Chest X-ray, AP view. Patient: 22 years old, sex M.
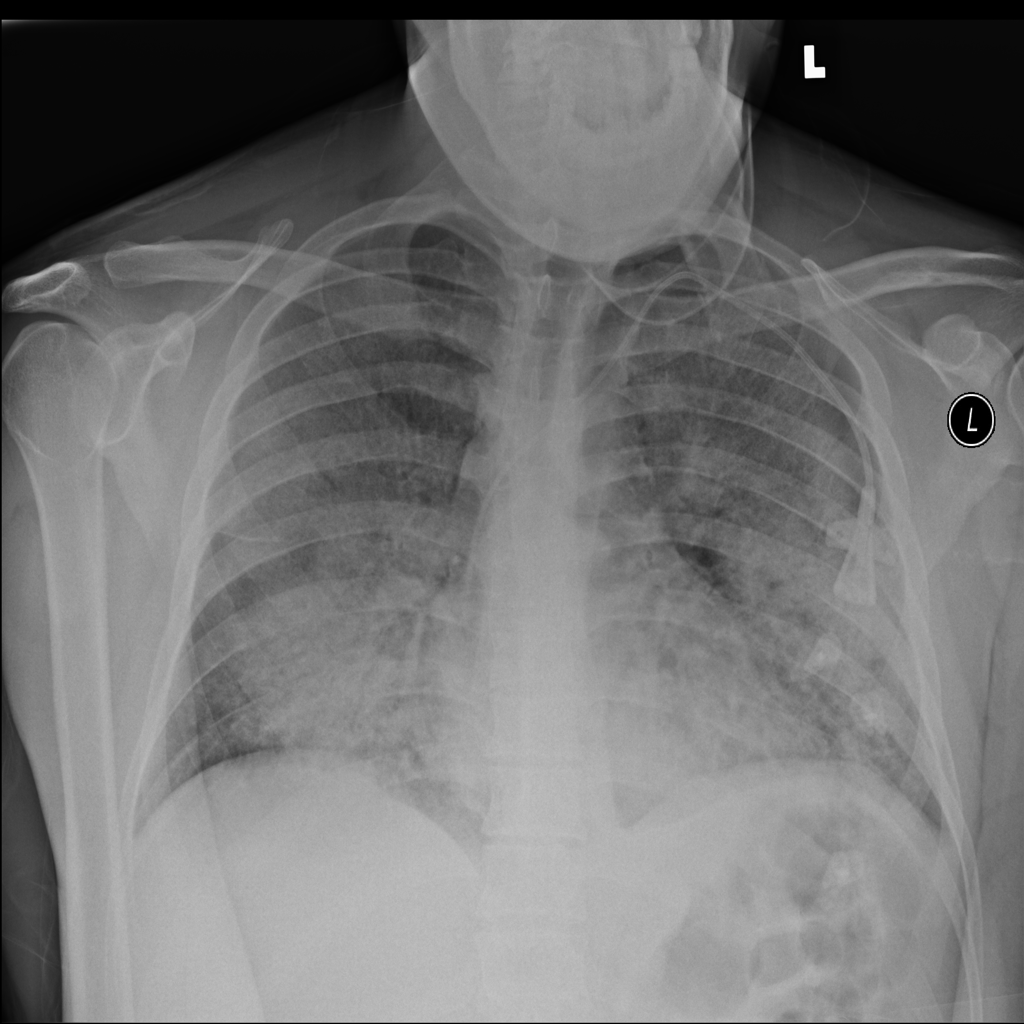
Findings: Edema, Pneumonia